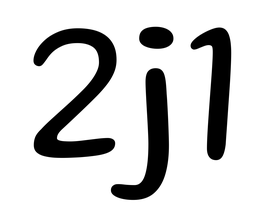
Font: Gluten_Light